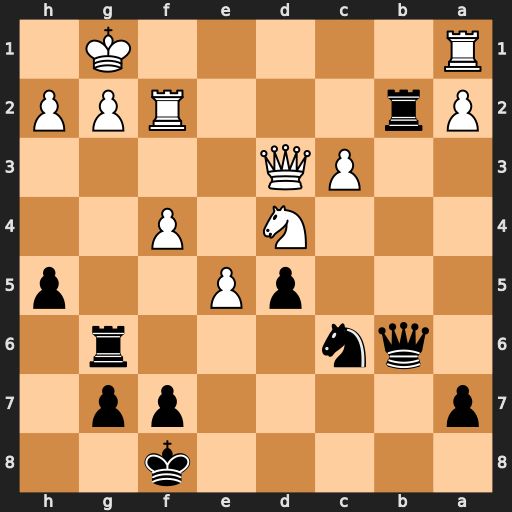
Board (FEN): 5k2/p4pp1/1qn3r1/3pP2p/3N1P2/2PQ4/Pr3RPP/R5K1
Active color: b
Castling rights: -
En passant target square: -
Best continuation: Rxf2 Kxf2 Nxd4 Qxd4 Qb2+